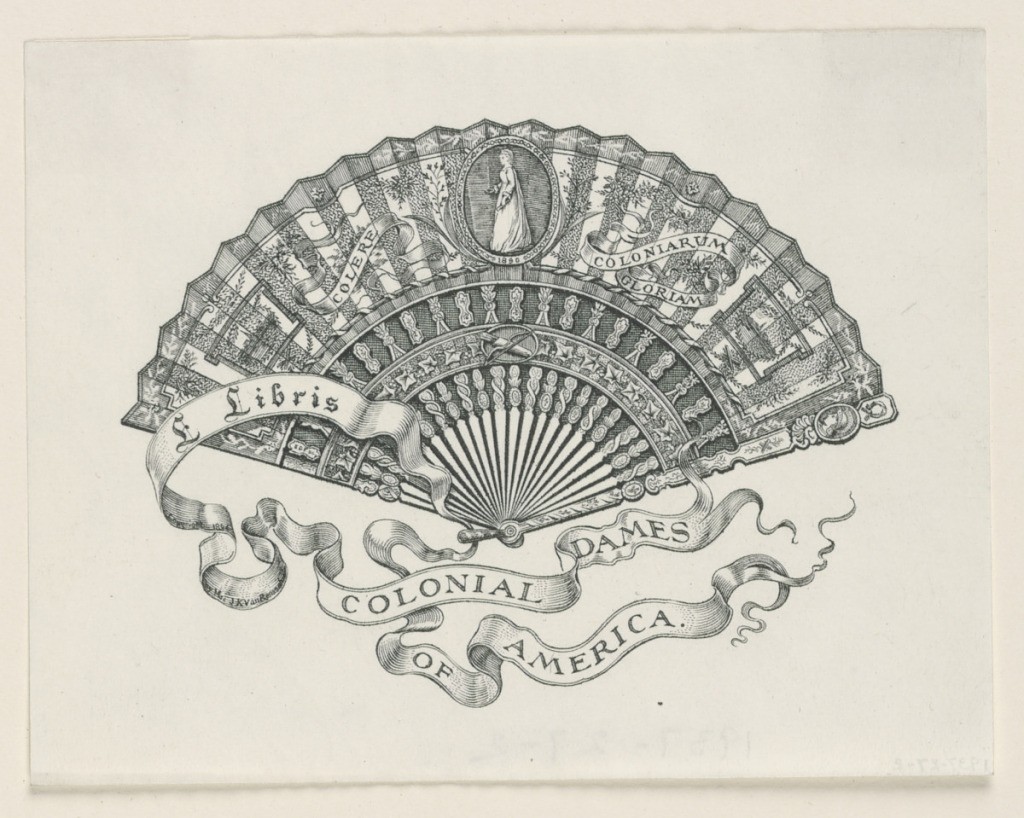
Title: Design for a Bookplate: Colonial Dames of America
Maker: Mrs. John King Van Rensselaer, American, 1848–1925
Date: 1894
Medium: Steel engraving on white paper
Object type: Print
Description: Bookplate design engraved in black featuring a fan of the cabriolet type. A banderole or ribbon with the text "Colonial Dames of America" appears in all capital letters across the bottom center, and "E Libris" appears at the center left. Another smaller ribbon appears along the top portion of the fan with the word "Colere" on the left and "Coloniarum Gloriam" on the right in all capitals, separated in the center by a medallion with a standing woman inside. Buildings appear on the left and right upper portions of the fan. The fan is also decorated with various leaves and plants.